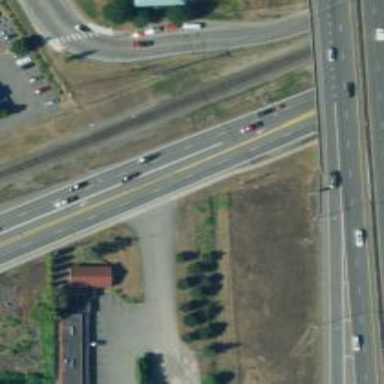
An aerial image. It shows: Trunk highway.